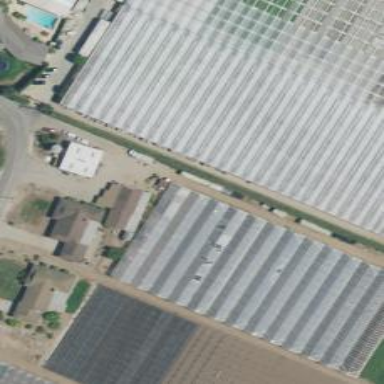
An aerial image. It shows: Greenhouse.